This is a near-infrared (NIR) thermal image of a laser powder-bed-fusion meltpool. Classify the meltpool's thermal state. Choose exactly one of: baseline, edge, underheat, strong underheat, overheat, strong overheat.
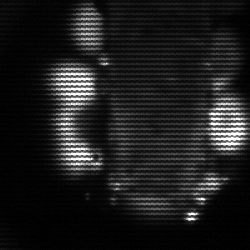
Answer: strong underheat